Question: There are some blocks in the picture. You are required to piece them together into a rectangle. Please return the perimeter of the rectangle.
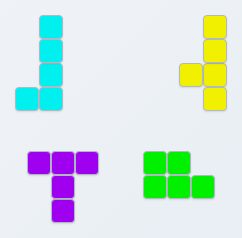
Answer: 18